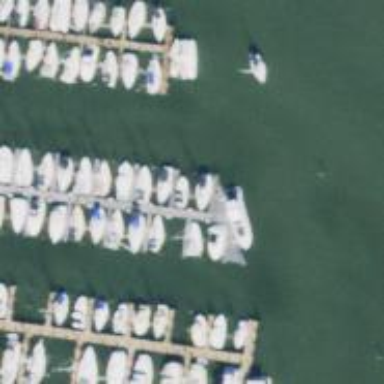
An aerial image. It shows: Man-made pier.